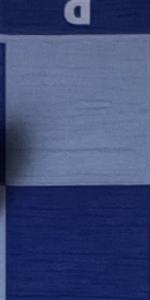
Label: Empty